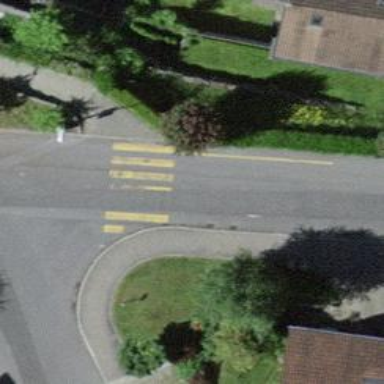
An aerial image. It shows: Kerb serving as barrier.